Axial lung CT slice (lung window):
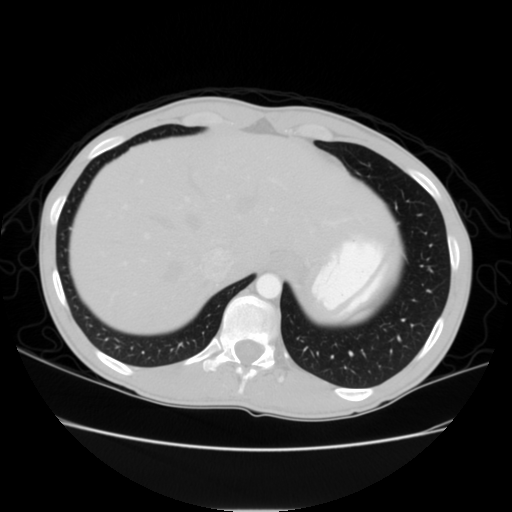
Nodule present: no